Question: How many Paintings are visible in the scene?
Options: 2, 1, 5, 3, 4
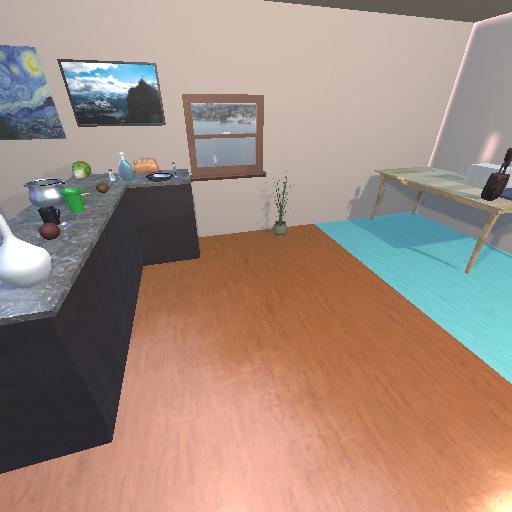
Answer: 2